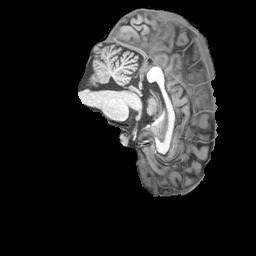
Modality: T1w
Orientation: sagittal
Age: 22
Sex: female
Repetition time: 2.3 s
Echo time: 0.0226 s